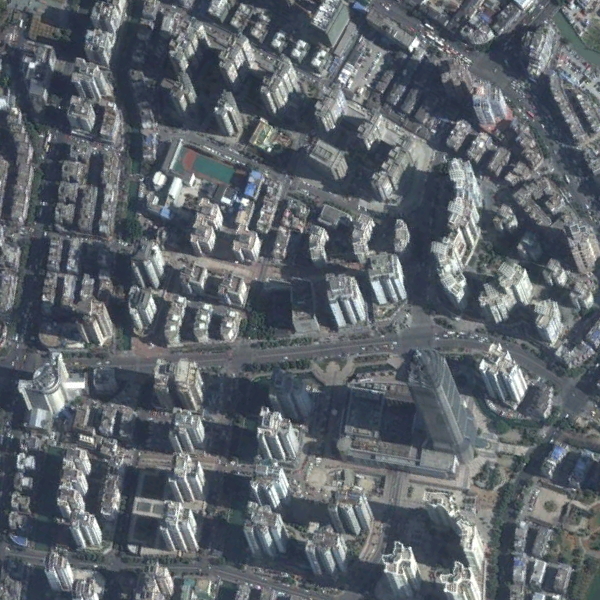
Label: Commercial